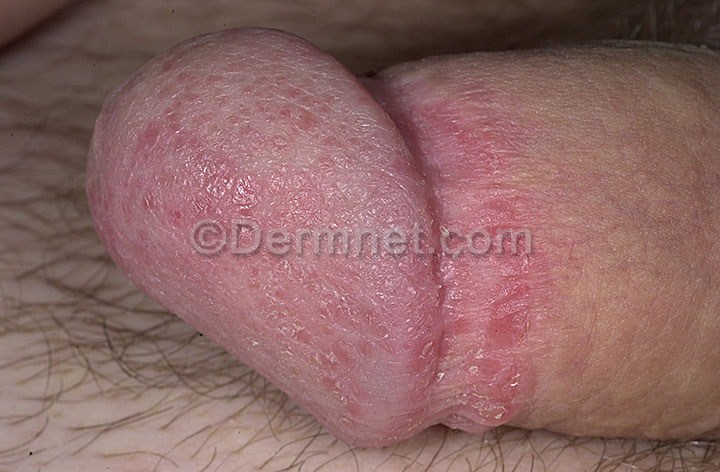
Disease: Psoriasis pictures Lichen Planus and related diseases